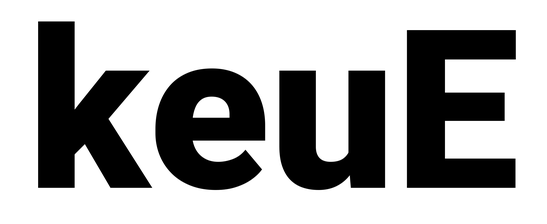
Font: Roboto_Black